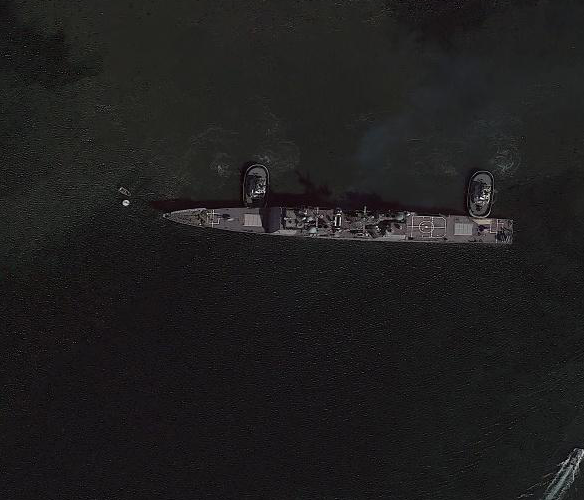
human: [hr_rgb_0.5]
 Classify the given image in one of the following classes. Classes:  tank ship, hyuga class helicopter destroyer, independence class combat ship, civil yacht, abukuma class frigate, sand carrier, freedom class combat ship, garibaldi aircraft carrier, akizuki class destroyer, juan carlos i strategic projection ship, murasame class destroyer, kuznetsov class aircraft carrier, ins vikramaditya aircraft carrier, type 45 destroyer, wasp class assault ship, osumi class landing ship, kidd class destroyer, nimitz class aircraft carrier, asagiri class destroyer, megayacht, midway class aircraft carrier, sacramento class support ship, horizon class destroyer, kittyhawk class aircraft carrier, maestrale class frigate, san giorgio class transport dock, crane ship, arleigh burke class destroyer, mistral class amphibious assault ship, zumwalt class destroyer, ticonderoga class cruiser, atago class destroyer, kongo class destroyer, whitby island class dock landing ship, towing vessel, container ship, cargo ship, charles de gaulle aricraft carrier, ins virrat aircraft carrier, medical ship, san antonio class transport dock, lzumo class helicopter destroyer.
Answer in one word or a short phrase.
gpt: Ticonderoga class cruiser